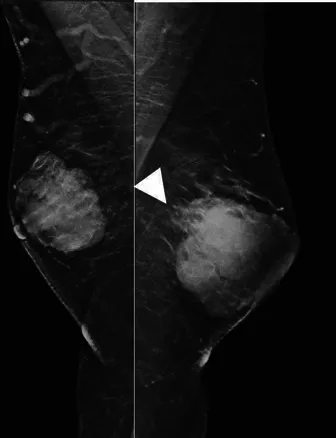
Mammogram with external oblique view of the right breast and the left breast demonstrating an increase in breast density with a macrolobulated shape bilaterally, with blurred posterior contours (white arrowhead) and retronipple topography. No contact with the pectoral muscle.
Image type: radiology (x_ray)